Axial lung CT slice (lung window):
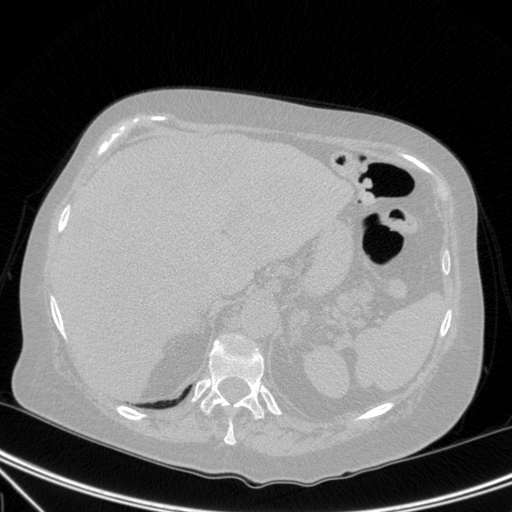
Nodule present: no